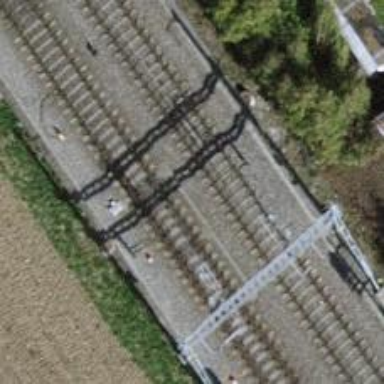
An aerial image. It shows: Railway switch.